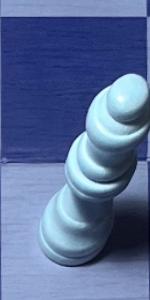
Label: Queen_White